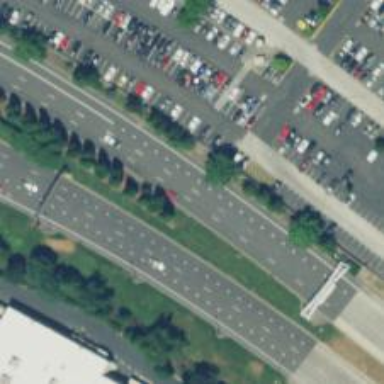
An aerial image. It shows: Primary highway with expressway characteristics.